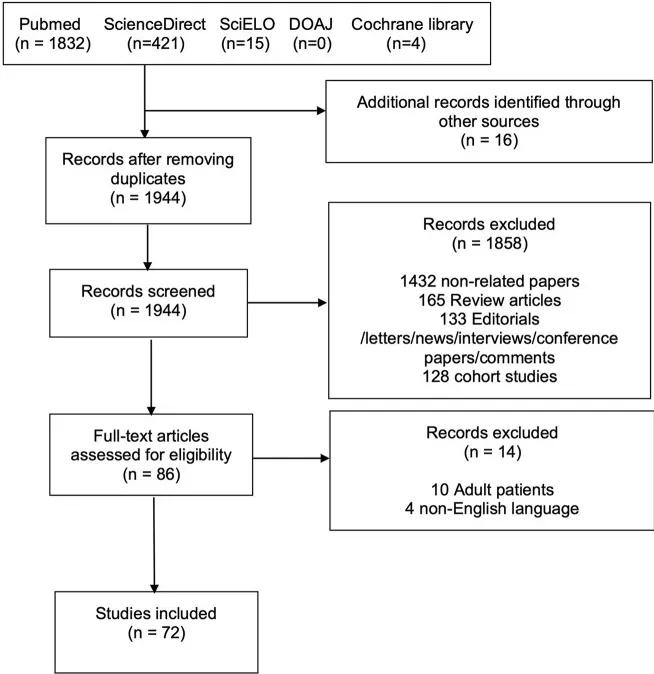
PRISMA flow diagram of the included studies. The following steps were taken for study selection: (1) identification of titles of records through database search; (2) removal of duplicates; (3) screening and selection of abstracts; (4) assessment for eligibility through full-text articles; and (5) final inclusion in the study.
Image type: chart (chart)